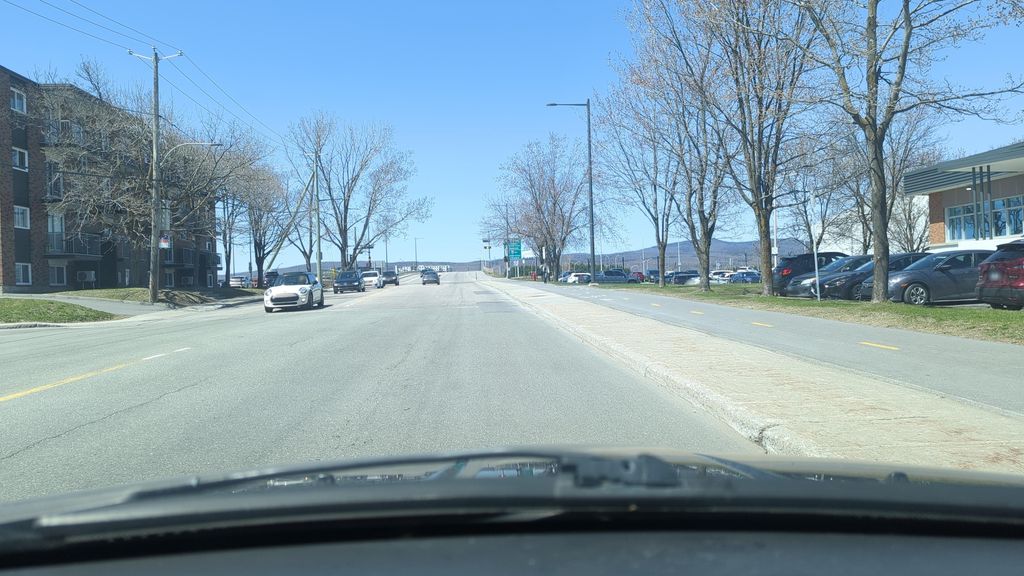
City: quebec_city